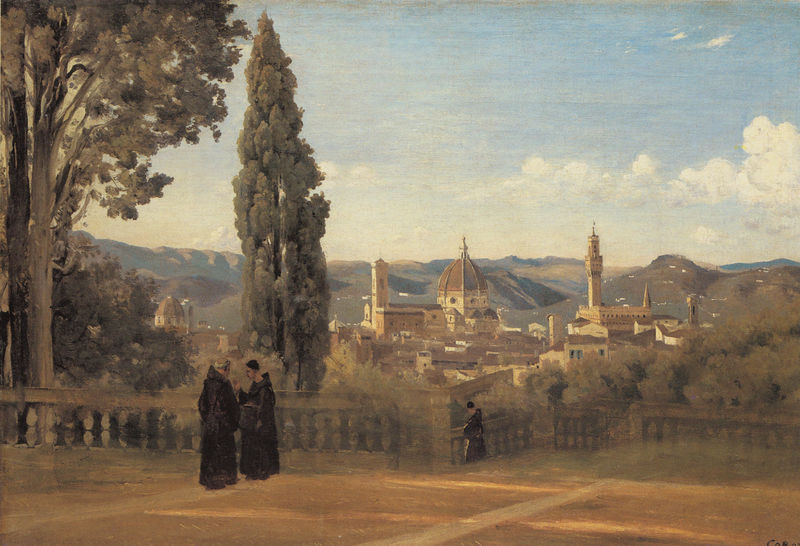
Titel: Florence. Vue des jardins Boboli, Florenz. Ansicht der Boboli-Gärten
Künstler: Jean Baptiste Camille Corot
Standort: Paris
Institution: Musée du Louvre
Schlagwörter: baum, berg, blau, blätter, feder, gemälde, himmel, laub, mann, weiß, wolken, aquarell, baumstämme, bäume, grün, landschaft, menschen, ocker, stadt, äste, braun, fenster, grau, hintergrund, licht, männer, schwarz, zeichnung, anlage, ausblick, blick, dach, haus, park, schnee, weg, wolke, zaun, beige, gespräch, leute, malerei, architektur, sockel, stein, baumstamm, ferne, horizont, häuser, hügel, natur, stamm, brüstung, gebüsch, kirche, sonne, sträucher, kutte, drei, wald, anhöhe, turm, garten, zypressen, bewölkt, aussicht, balkon, terrasse, sommer, ansicht, italien, ort, süden, vedute, zwei, berge, gebirge, dorf, dächer, hof, platz, kuppel, romantik, stämme, treppe, geländer, stufen, frühling, kirchen, panorama, stadtansicht, gang, kloster, kuppeln, türme, balustrade, dom, alpen, zypresse, kathedrale, rom, apart, priester, florenz, klostergarten, mönch, treppengeländer, mönche, ballustrade, zeder, kutten, pinien, pinie, mediterran, bodne, brüder, vertieft, roben, toskana, pater, lehre, firenze, palazzo vecchio, santa maria, tonsur, baluster, benediktiner, dominikaner, karree, kimmel, kllosteranlage, ordensbrüder, piazza michelangelo, salzburgg, schneeberge, stadtpalast, erge, padres, panoraa